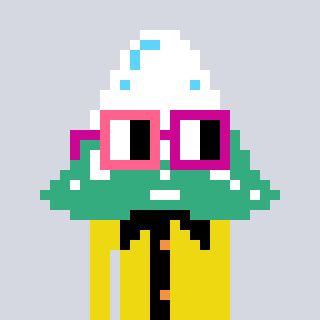
a pixel art character with square pink and red glasses, a snowy mountain-shaped head and a yellow-colored body on a cool background